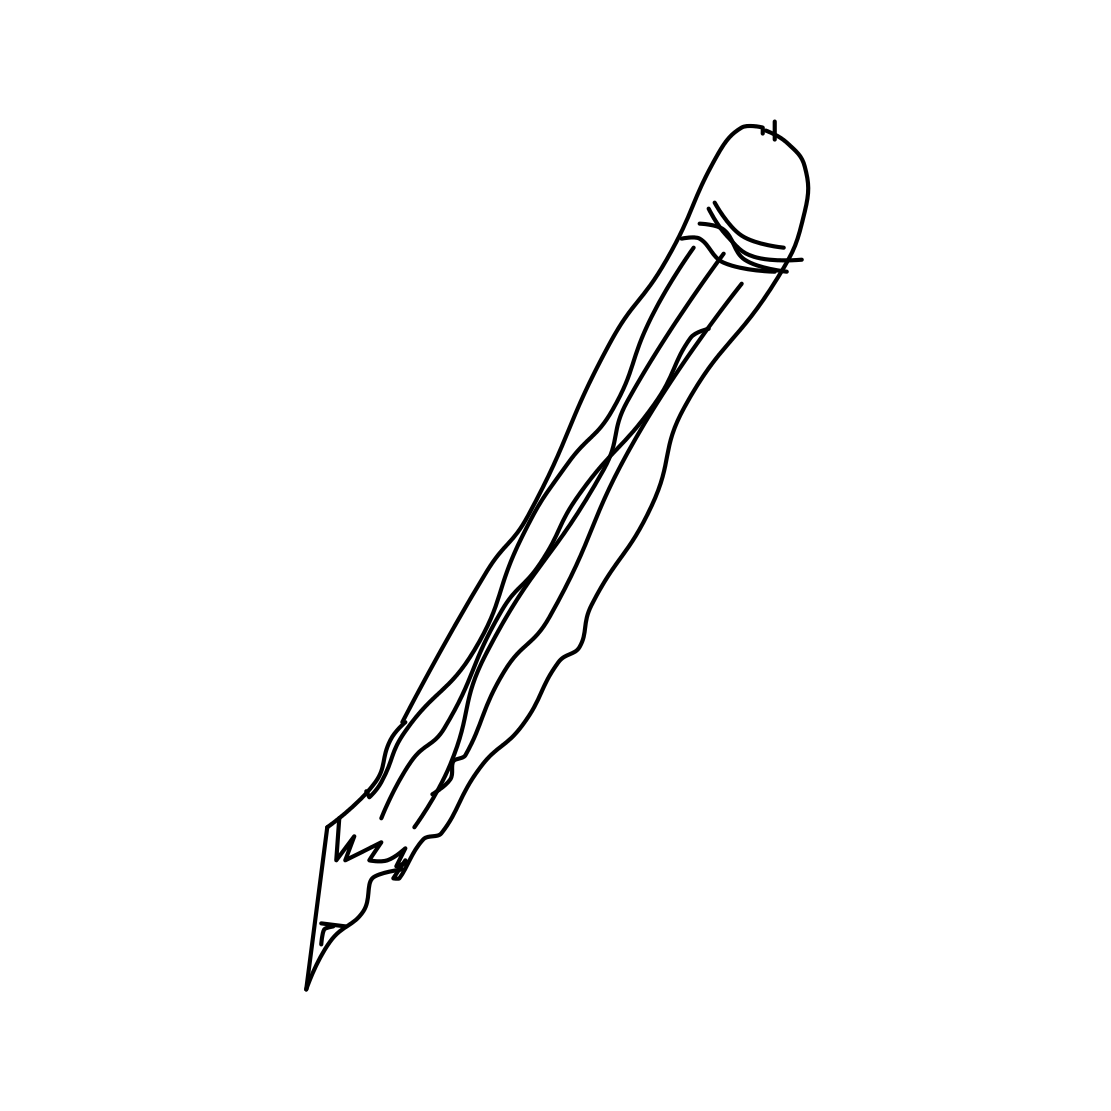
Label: pen